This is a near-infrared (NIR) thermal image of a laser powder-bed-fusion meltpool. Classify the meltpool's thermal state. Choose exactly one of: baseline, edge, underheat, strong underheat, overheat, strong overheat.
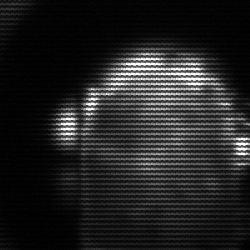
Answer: baseline